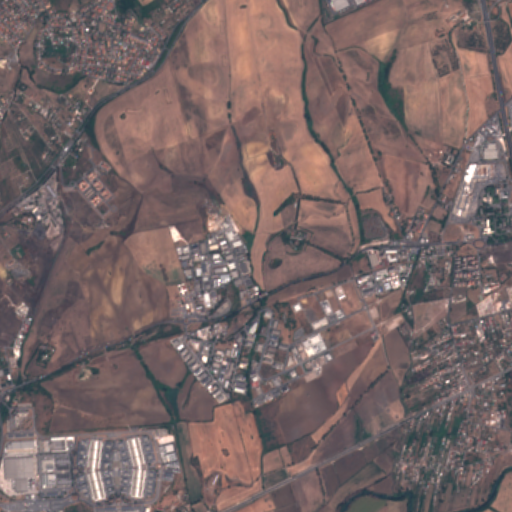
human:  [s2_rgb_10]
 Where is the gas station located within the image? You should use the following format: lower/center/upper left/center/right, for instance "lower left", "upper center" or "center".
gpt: The gas station is located in the center right of the image.
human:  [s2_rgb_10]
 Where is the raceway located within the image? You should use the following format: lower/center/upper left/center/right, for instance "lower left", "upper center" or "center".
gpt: The raceway is located in the center right of the image.
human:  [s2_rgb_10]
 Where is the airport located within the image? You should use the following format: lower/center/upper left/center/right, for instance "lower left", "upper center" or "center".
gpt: There is no airport in the image.